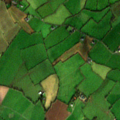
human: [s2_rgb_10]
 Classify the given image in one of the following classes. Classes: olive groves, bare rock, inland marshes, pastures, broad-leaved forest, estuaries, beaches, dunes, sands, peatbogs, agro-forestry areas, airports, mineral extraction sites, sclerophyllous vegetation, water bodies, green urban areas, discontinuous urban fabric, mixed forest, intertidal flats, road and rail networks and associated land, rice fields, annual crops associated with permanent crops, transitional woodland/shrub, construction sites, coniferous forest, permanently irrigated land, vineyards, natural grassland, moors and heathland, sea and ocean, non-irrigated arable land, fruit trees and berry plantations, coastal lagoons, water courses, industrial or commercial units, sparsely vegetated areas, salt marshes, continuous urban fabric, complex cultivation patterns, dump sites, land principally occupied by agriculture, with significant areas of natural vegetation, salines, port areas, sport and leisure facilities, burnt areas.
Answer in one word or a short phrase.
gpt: non-irrigated arable land, pastures